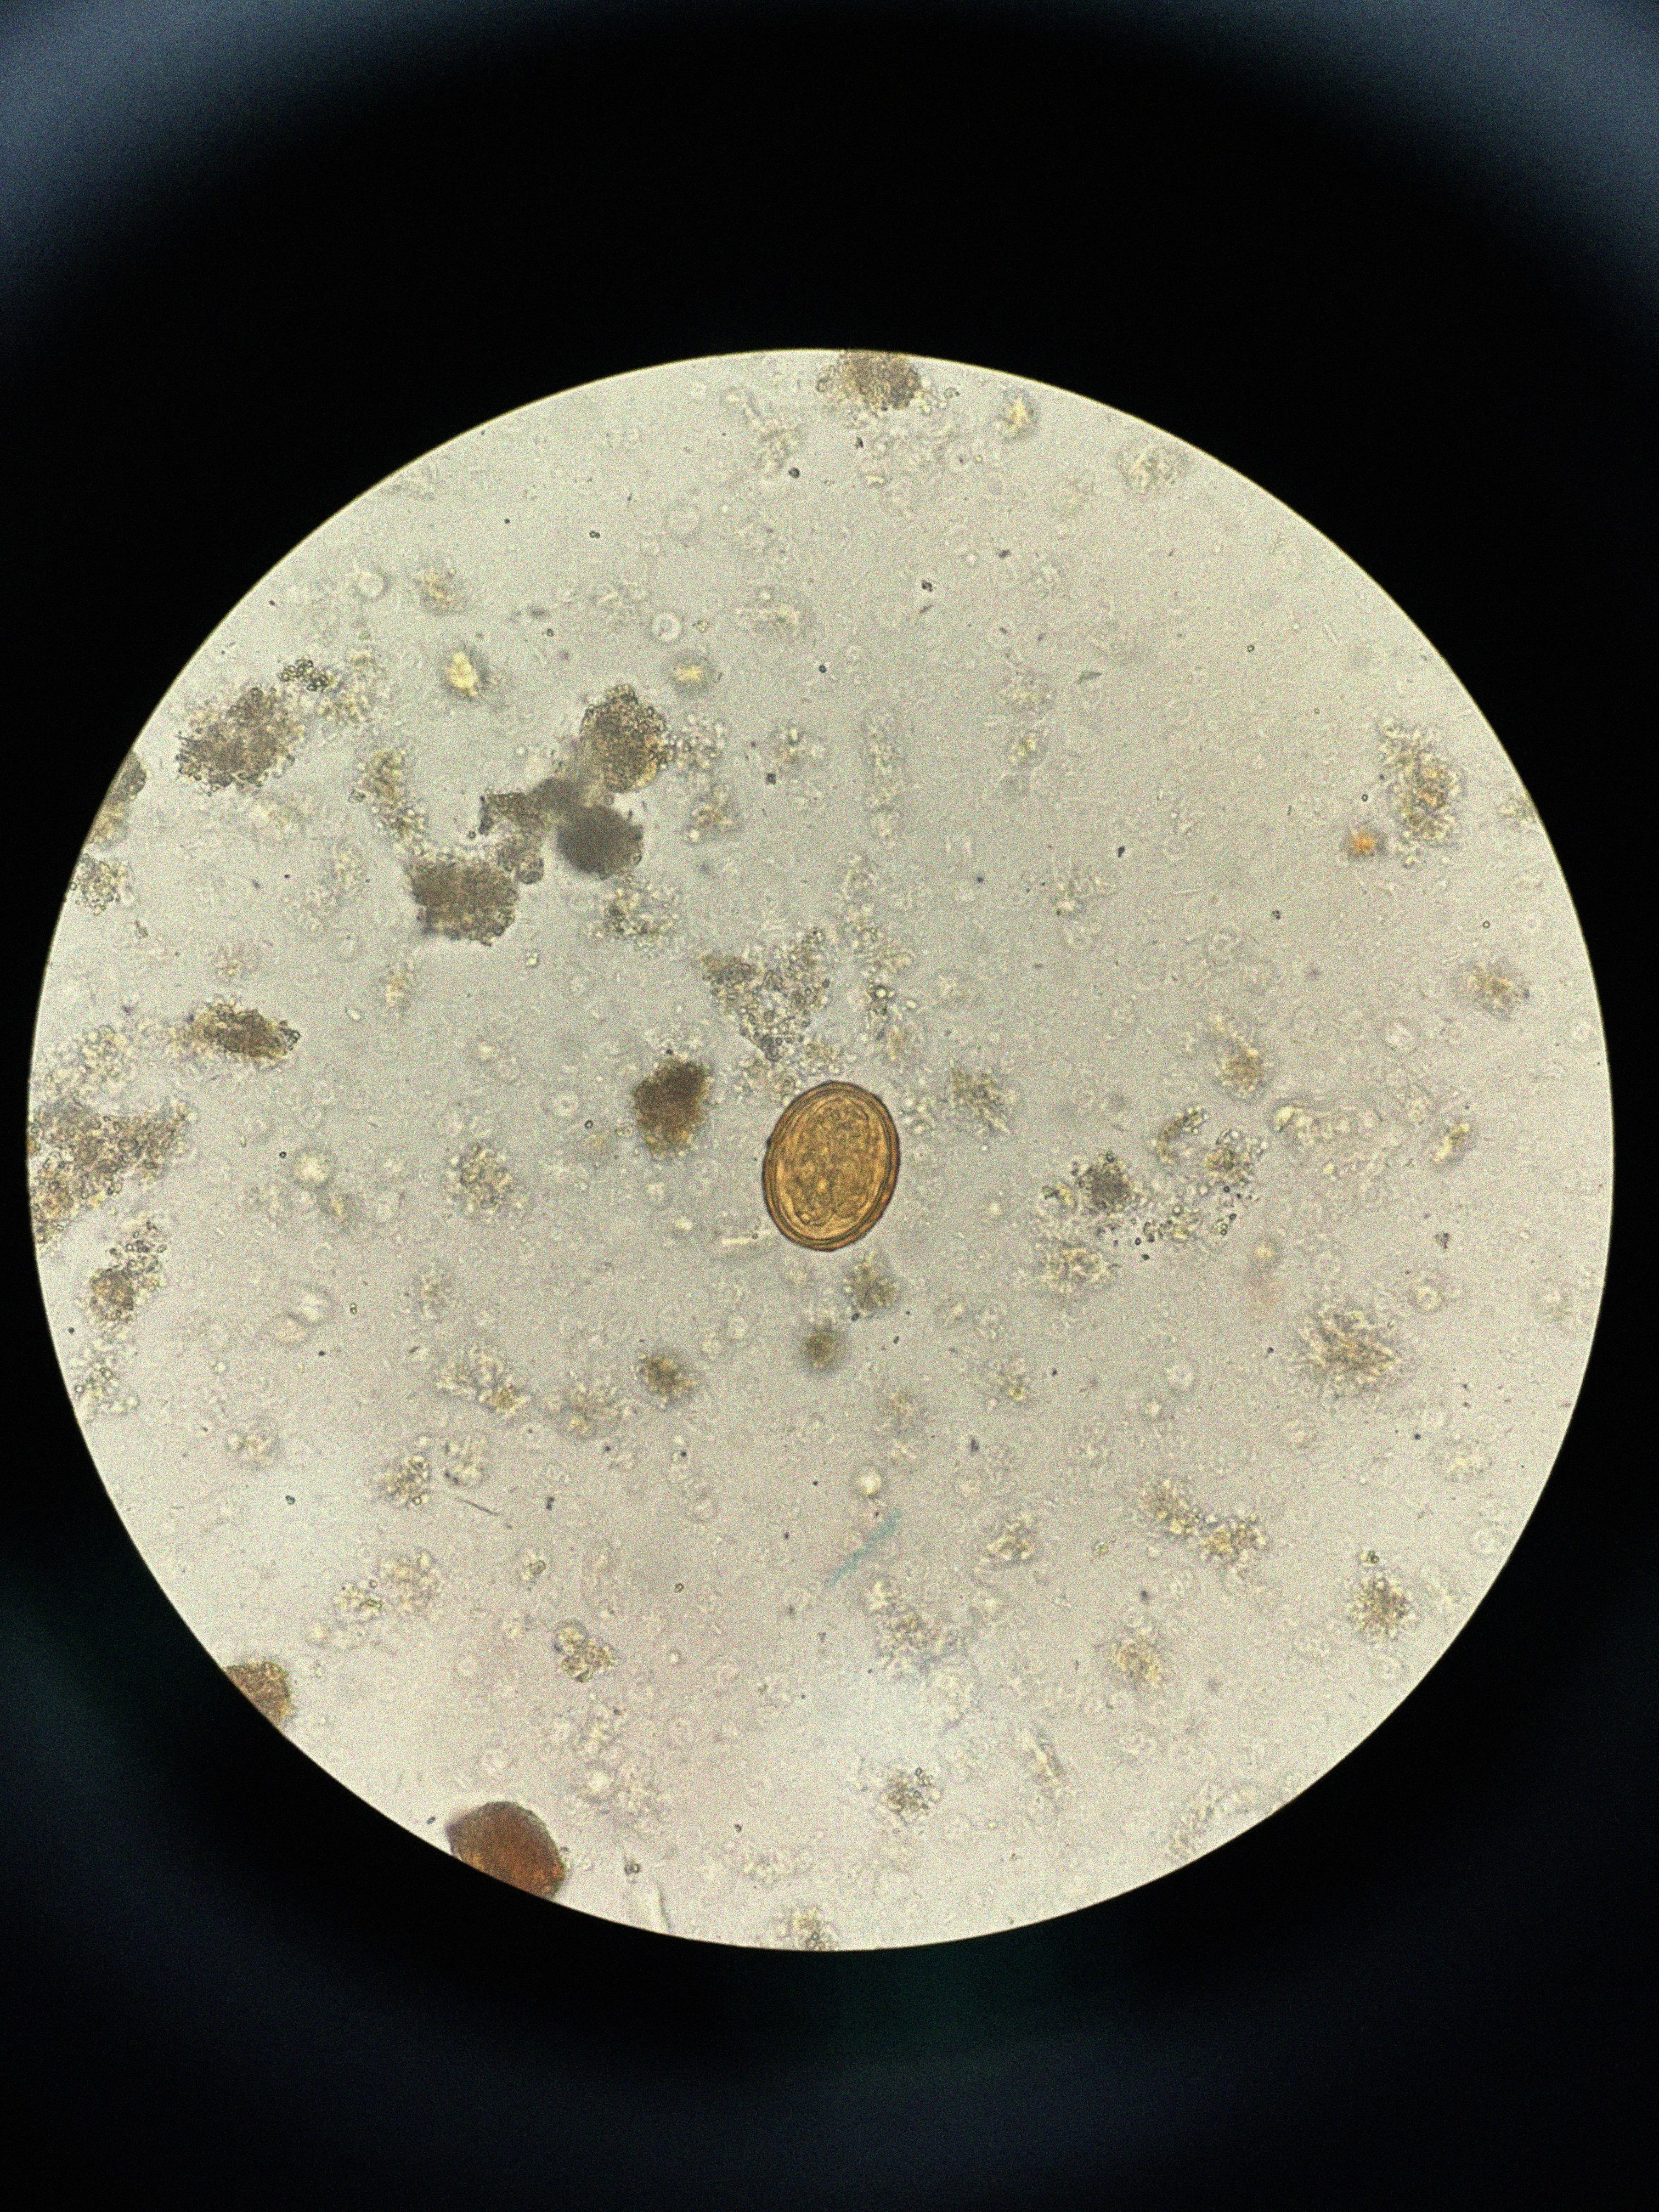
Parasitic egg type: Ascaris lumbricoides